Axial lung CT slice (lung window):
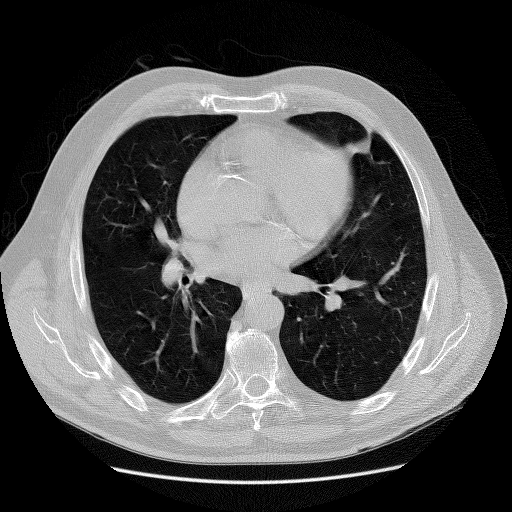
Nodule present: no